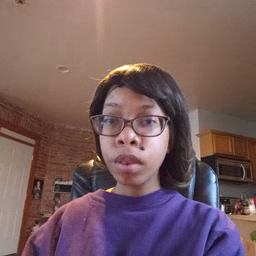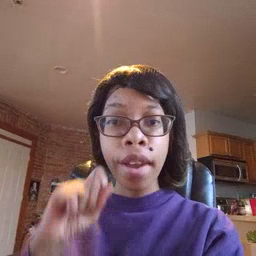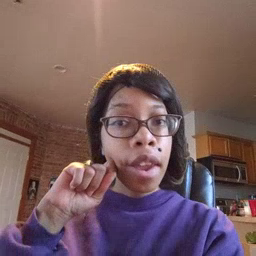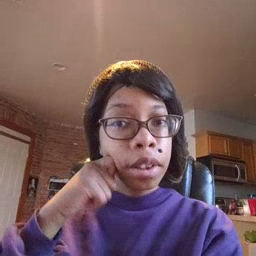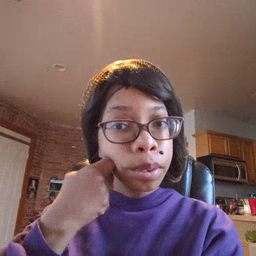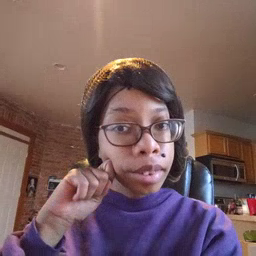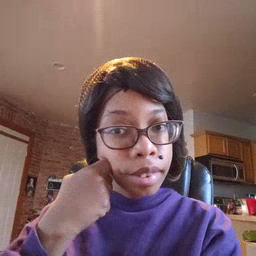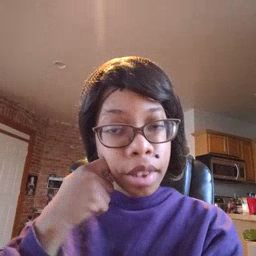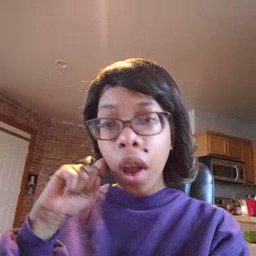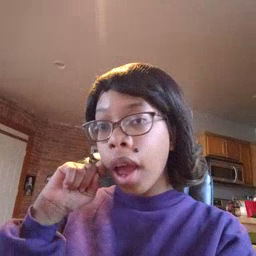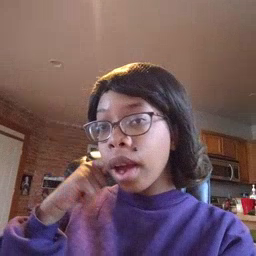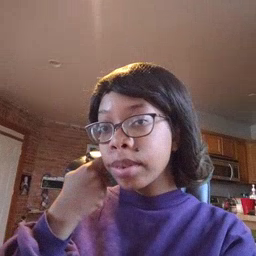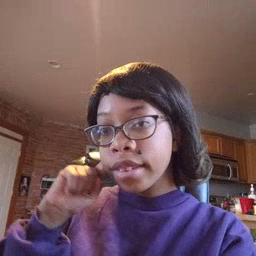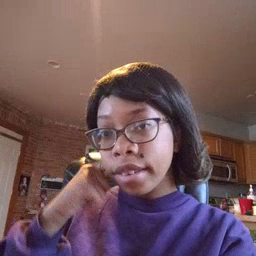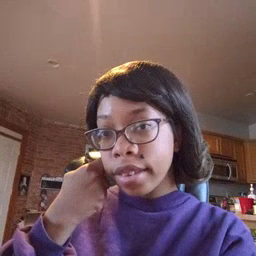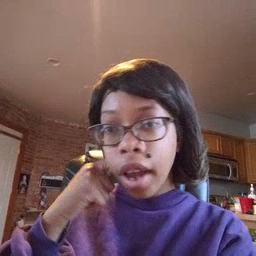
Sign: apple